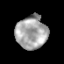
Tissue: prostate
Cell type: T cells
Senescence score: 0.3293
Nuclear area (px): 1004
Mean DAPI intensity: 166.47